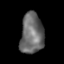
Tissue: lung
Cell type: Epithelial cells
Senescence score: 0.1879
Nuclear area (px): 918
Mean DAPI intensity: 106.448